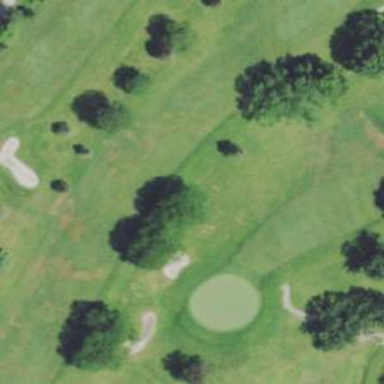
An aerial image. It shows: Golf hole.